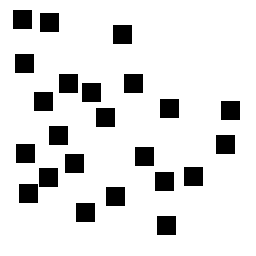
Squares: 23
Triangles: 0
Stars: 0
Total shapes: 23